Interaction volume radius: 5 \u00c5
Interaction volume height: 45 \u00c5
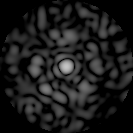
Disorder parameter: 0.8616